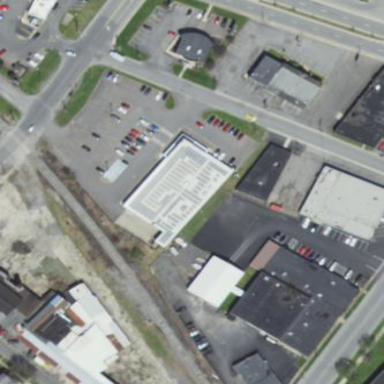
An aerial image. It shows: Retail building housing supermarket.